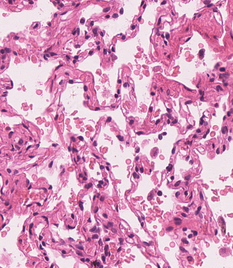
Tumor epithelial tissue: no
Tumor-associated stroma tissue: no
Normal tissue: yes